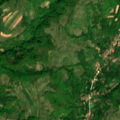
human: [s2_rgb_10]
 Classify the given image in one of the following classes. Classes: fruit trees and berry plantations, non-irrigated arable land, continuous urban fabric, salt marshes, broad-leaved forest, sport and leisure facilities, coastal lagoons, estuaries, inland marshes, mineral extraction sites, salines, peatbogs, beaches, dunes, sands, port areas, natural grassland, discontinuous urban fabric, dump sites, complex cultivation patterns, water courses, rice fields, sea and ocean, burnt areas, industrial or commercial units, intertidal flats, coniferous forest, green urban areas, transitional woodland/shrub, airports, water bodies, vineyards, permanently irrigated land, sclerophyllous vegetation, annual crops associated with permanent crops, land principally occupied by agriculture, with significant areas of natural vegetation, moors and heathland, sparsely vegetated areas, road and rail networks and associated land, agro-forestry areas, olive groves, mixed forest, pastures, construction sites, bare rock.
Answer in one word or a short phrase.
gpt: pastures, complex cultivation patterns, land principally occupied by agriculture, with significant areas of natural vegetation, broad-leaved forest